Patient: sex F, age 43
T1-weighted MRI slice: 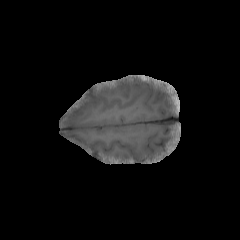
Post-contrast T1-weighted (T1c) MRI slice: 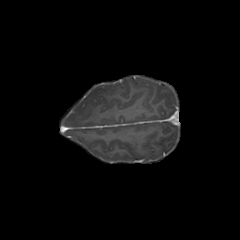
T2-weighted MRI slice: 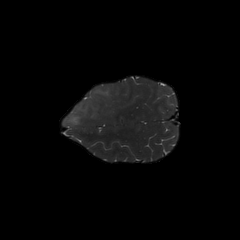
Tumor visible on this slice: yes
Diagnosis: Astrocytoma, IDH-mutant
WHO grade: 3